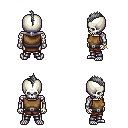
a pixel art fantasy rpg character, male body template, skeleton, leather chest armor, metal pants, gray mohawk hairstyle, bracelets, four views (front, back, left, right), 2x2 character sprite sheet, small pixel art, hard edges, no anti-aliasing